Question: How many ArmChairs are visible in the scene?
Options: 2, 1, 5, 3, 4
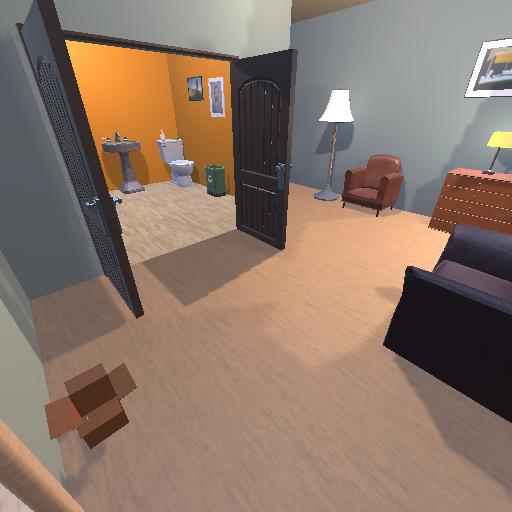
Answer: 2